Question:
I want to switch my mobile site to main site. remember when you open facebook on mobile then view of facebook in mobile version is change and when you click on "Go to main site" then it appears main site in mobile. that i want.
And also main problem is both links are same means
'''
main site url is http://www.yousite.com
mobile site url is http://www.yousite.com
'''
when you open in mobile then mobile template is show and when i open is desktop then main site template is show.
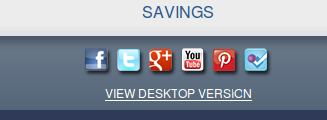
Answer: I've done this on a previous version of my site and wrote about it here: <URL>
Basically I have some device detection that will be ignored if there is a query string. So the "view desktop version" link will avoid the detection/redirection and give the user a cookie.
I used this detection script: <URL>
and modified my switch like so:
'''
<?php
if(isset($_GET['switch'])){
setcookie('switch',$_GET['switch']); // set a cookie
}
if(!isset($_GET['switch']) && !isset($_COOKIE['switch'])){
require_once('/server/path/arleym.com/mobile_device_detect.php'); //Andy Moore's script
mobile_device_detect(true,false,true,true,true,true,true,'
http://arley.me',false);
}
?>
'''
The view desktop url simply does its thing like href="http://whatever.com?switch=0"